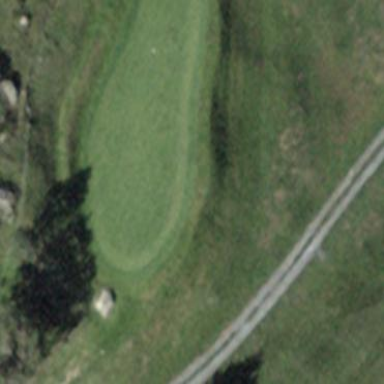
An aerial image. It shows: Golf green.